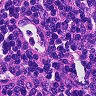
Metastatic tissue present: no